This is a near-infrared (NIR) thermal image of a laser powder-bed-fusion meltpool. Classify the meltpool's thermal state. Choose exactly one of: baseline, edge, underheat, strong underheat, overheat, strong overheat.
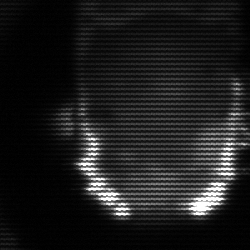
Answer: baseline